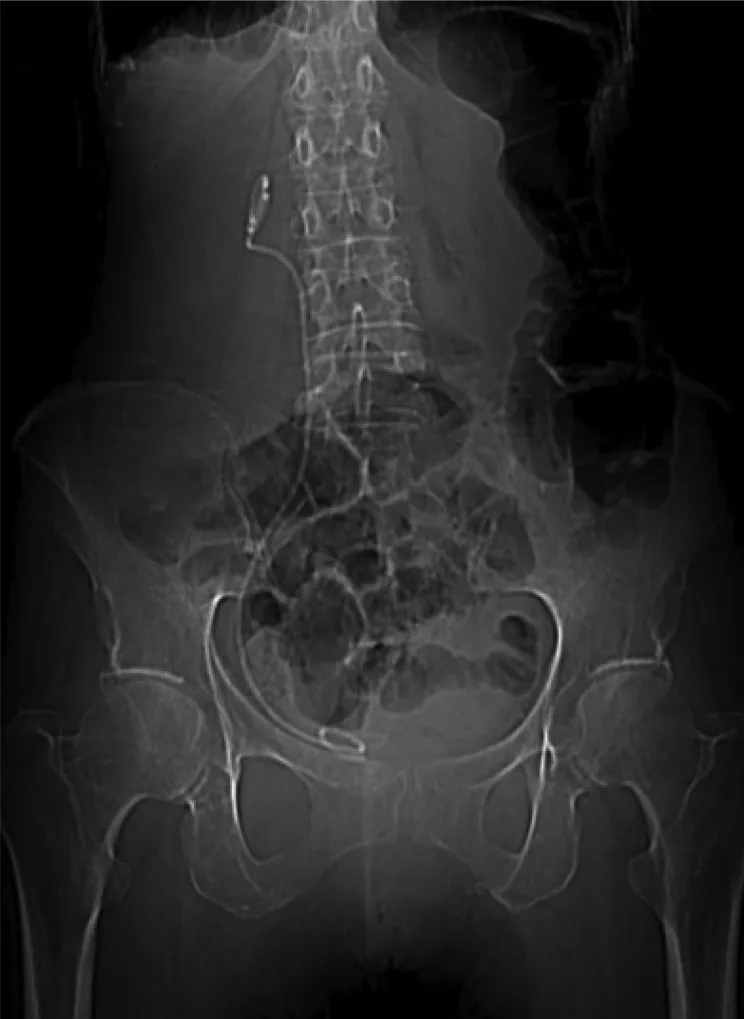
Plain abdominal radiograph demonstrating a right ureteral stent in proper position and a straightened ureter.
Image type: radiology (x_ray)